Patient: sex M, age 34
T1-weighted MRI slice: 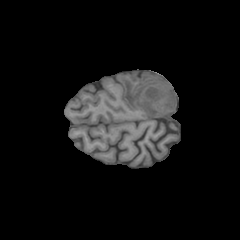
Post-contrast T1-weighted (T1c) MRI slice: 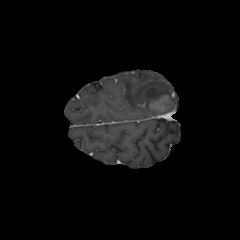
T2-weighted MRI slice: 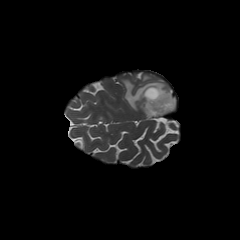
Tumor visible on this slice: yes
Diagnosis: Astrocytoma, IDH-mutant
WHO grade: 3